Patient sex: M
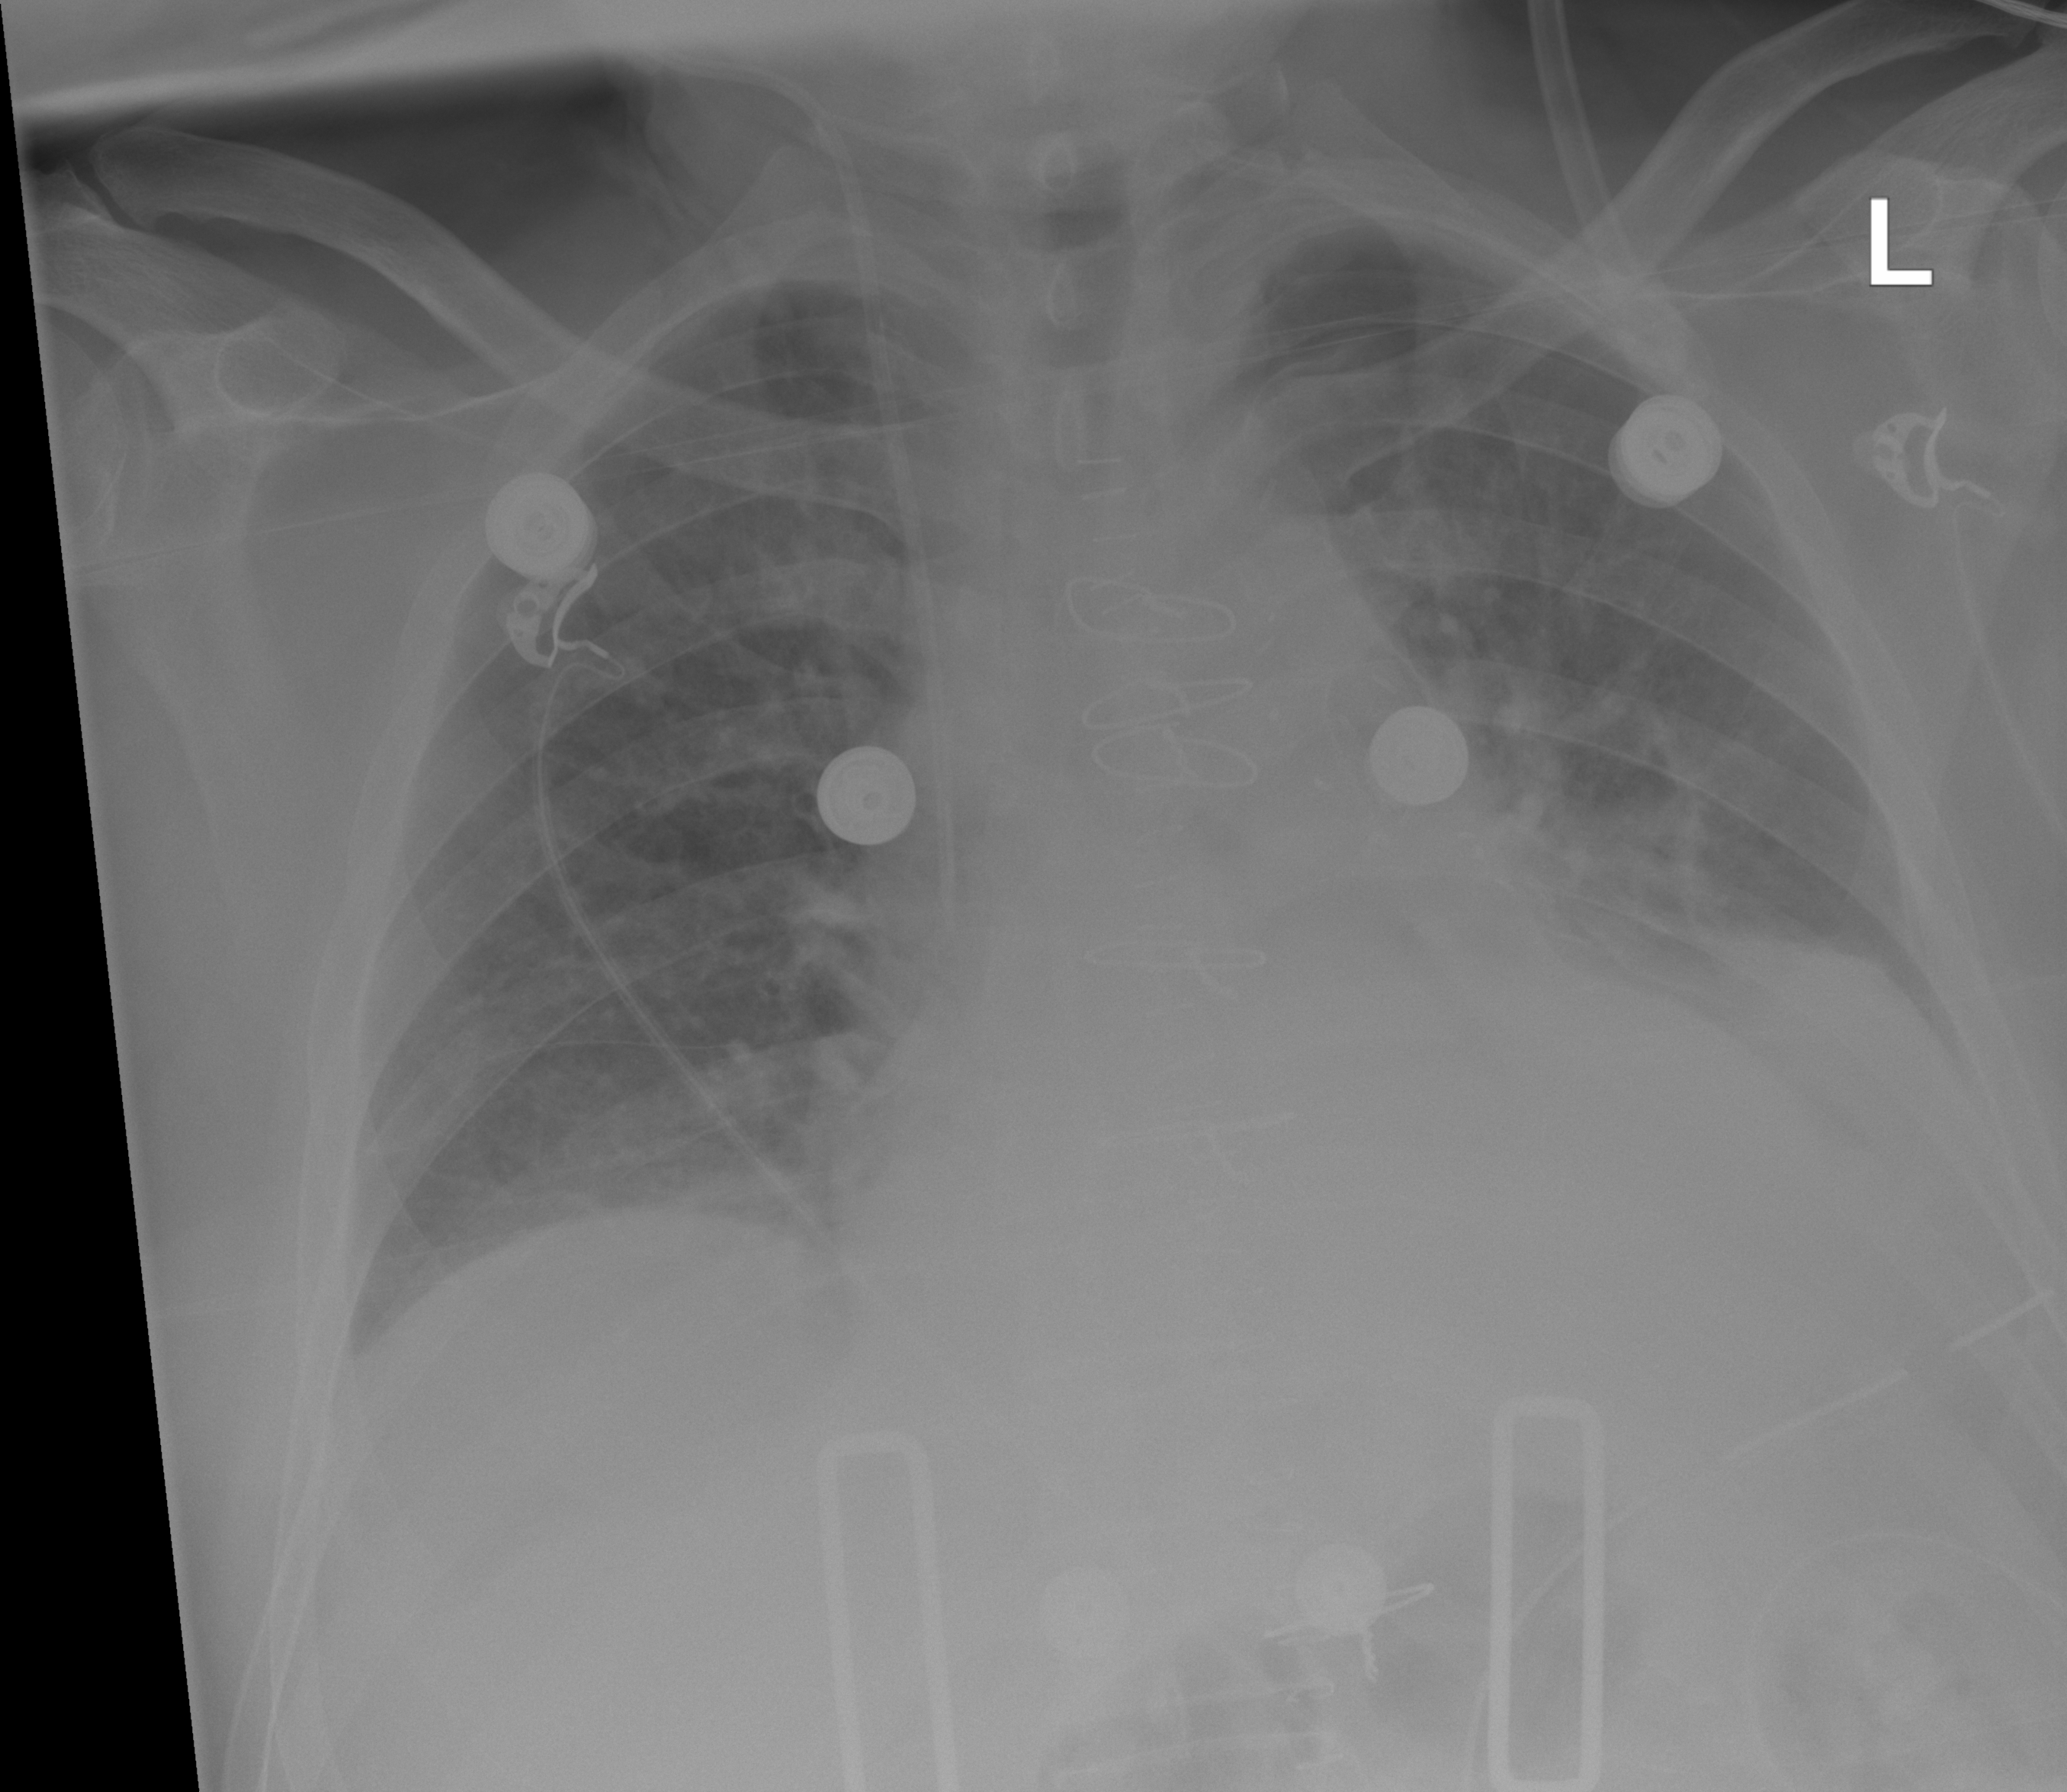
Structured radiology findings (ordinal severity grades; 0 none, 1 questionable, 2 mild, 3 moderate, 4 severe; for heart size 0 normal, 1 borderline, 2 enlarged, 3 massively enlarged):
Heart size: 2
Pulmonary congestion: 1
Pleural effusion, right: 0
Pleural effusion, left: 2
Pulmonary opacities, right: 0
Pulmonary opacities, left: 0
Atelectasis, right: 2
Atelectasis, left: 3